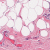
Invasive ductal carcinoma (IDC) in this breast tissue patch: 0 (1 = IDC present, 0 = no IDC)